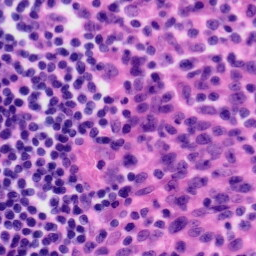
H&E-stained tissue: Tonsil